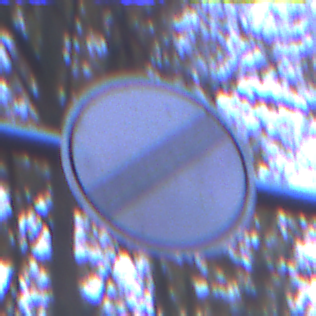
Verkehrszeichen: EndeSaemtlicherBegrenzungen
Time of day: Night
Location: Outdoor (Suburban)
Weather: PartlyCloudy
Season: NotSpecified
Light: Artificial